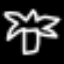
Label: palm tree